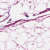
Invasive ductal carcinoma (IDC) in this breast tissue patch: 0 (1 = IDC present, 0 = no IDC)